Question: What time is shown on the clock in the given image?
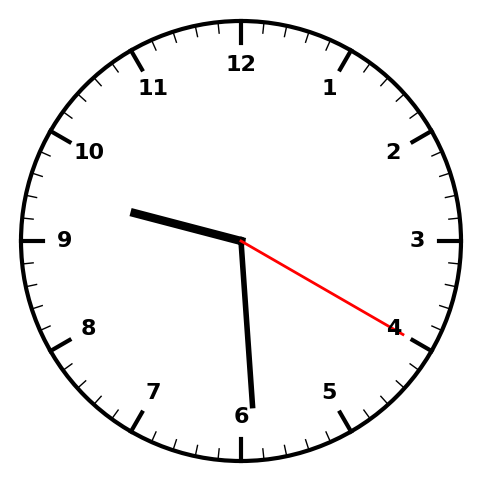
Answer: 09:29:20